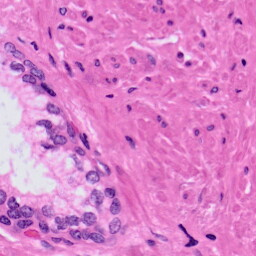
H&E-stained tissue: Prostate